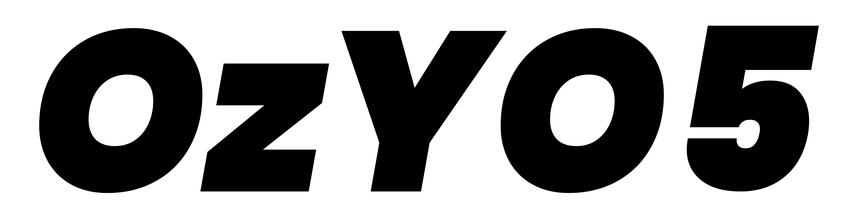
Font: Poppins-BlackItalic